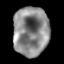
Tissue: lung
Cell type: Epithelial cells
Senescence score: 0.1285
Nuclear area (px): 1710
Mean DAPI intensity: 136.582